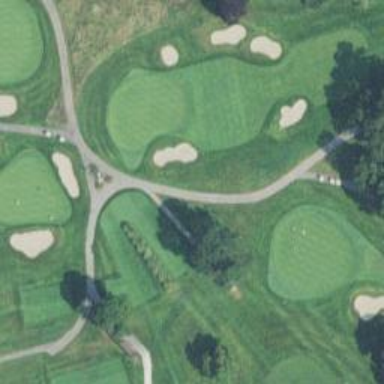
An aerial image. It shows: Path for both roads and golfers.